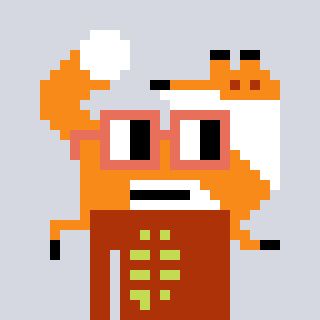
a pixel art character with square orange glasses, a fox-shaped head and a hotbrown-colored body on a cool background